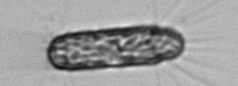
Label: Corethron_hystrix